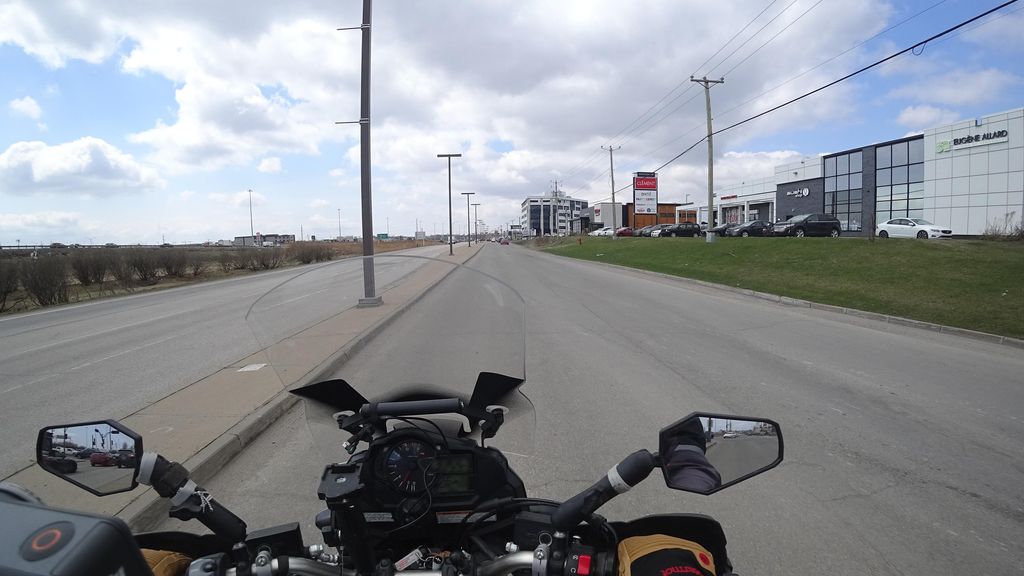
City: quebec_city